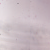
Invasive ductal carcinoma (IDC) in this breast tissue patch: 0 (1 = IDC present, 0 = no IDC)